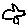
Label: bird